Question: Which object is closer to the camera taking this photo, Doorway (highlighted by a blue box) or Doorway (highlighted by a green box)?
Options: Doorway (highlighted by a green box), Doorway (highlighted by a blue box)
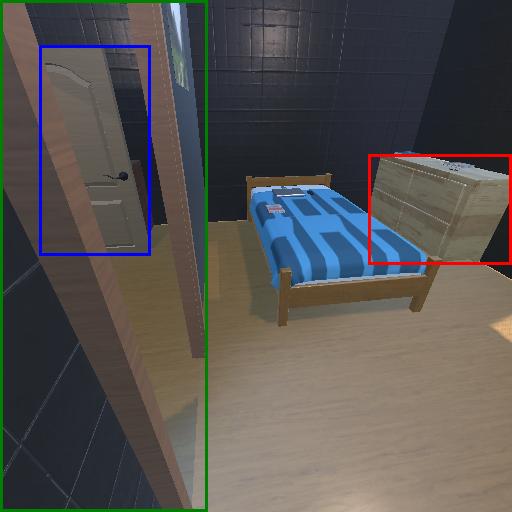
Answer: Doorway (highlighted by a green box)